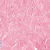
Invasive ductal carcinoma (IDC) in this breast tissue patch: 0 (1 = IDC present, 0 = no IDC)